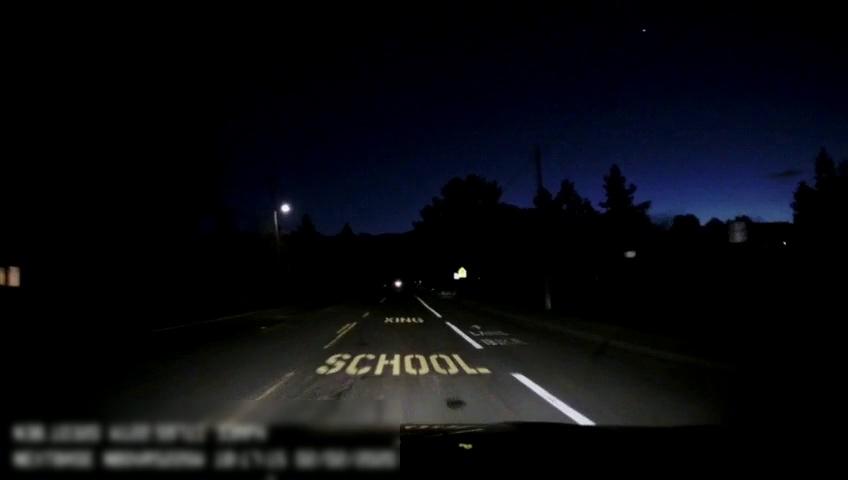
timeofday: Night
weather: Other
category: Drivable Space
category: Vehicles | Car
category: Lanes | Alternate Lane
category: Lanes | Alternate Lane